Aerial crown-view tile of a tropical tree (Barro Colorado Island, Panama), acquired 20240813:
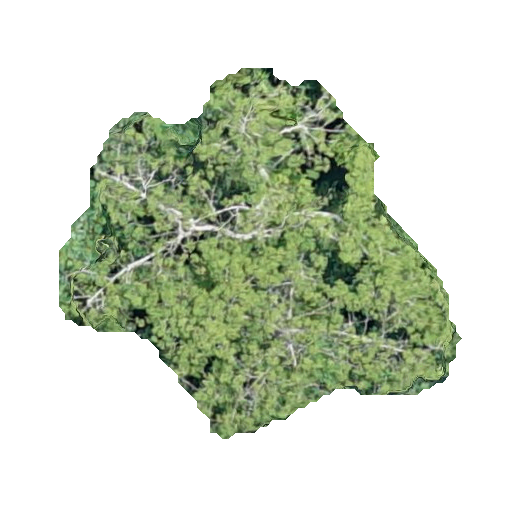
Species: Ceiba pentandra
GBIF accepted scientific name: Ceiba pentandra
Crown area: 142.16 m²